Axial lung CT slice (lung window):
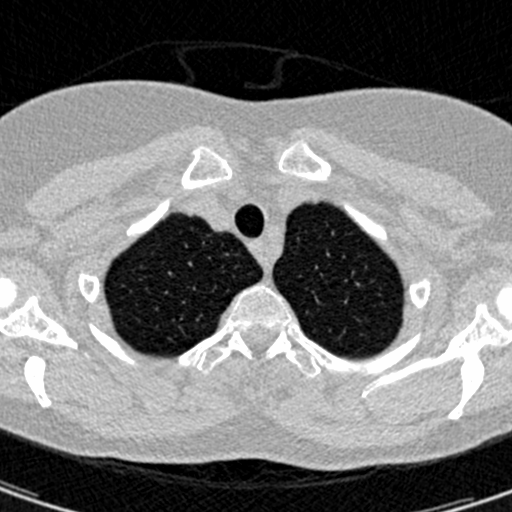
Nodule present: no